Question: Something happened and WF console changed to this look and feel, can you please advise?

Previously:
<URL>
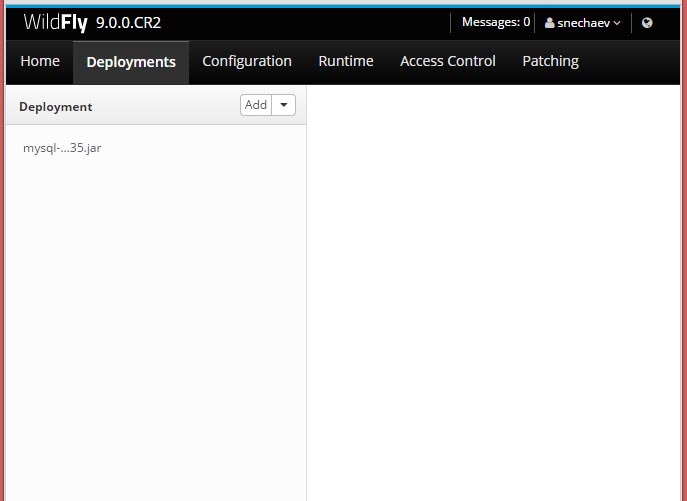
Answer: <URL>
> WildFly 9 CR2 is released!I'm happy to announce the WildFly 9.0.0.CR2 release! This release
addresses a number issues discovered during the CR1 cycle, and also
includes .